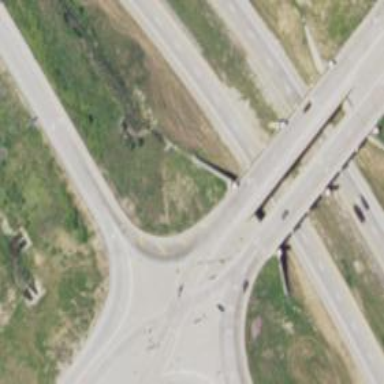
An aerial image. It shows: Motorway link at Diverging Diamond Interchange (DDI) junction.